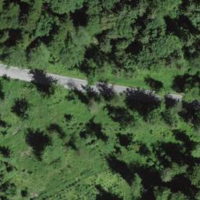
EUNIS habitat code: 44
Species observed at this site:
Trifolium repens
Lamium galeobdolon